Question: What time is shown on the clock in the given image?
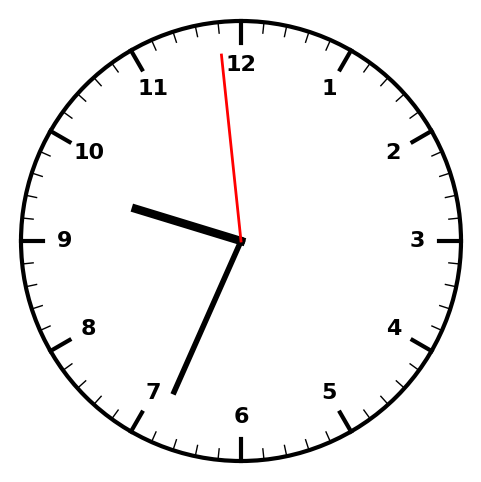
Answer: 09:33:59